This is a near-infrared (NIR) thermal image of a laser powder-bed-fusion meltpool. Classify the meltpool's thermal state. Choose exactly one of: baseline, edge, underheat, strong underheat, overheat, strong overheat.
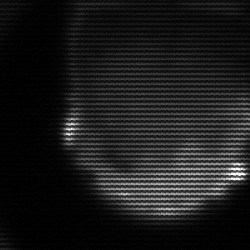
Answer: edge